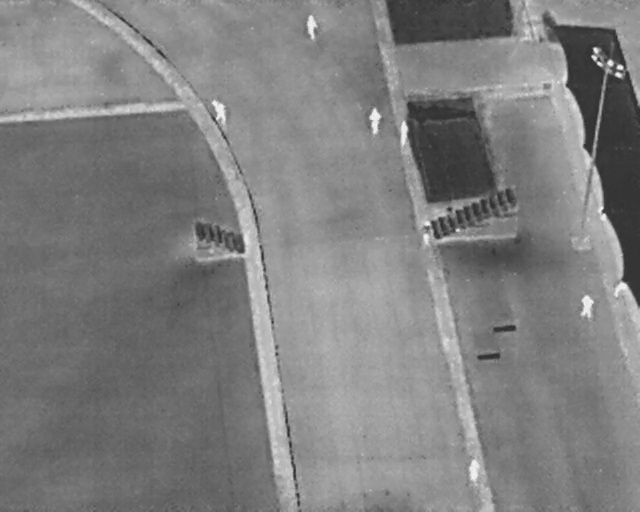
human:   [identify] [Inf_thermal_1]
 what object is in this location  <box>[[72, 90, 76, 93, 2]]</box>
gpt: <ref>1 large person at the bottom right</ref>

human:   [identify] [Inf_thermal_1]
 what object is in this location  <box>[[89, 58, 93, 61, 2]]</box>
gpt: <ref>1 large person at the right</ref>

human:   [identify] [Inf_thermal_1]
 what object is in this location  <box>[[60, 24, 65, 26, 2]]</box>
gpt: <ref>1 medium person at the top</ref>